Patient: sex M, age 65
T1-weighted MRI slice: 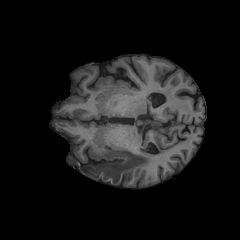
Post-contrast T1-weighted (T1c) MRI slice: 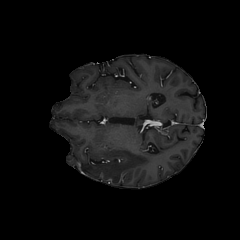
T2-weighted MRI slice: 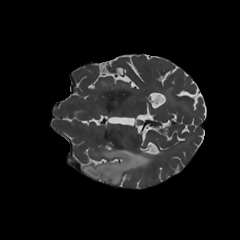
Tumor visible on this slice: yes
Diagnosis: Astrocytoma, IDH-mutant
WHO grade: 2